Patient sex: M
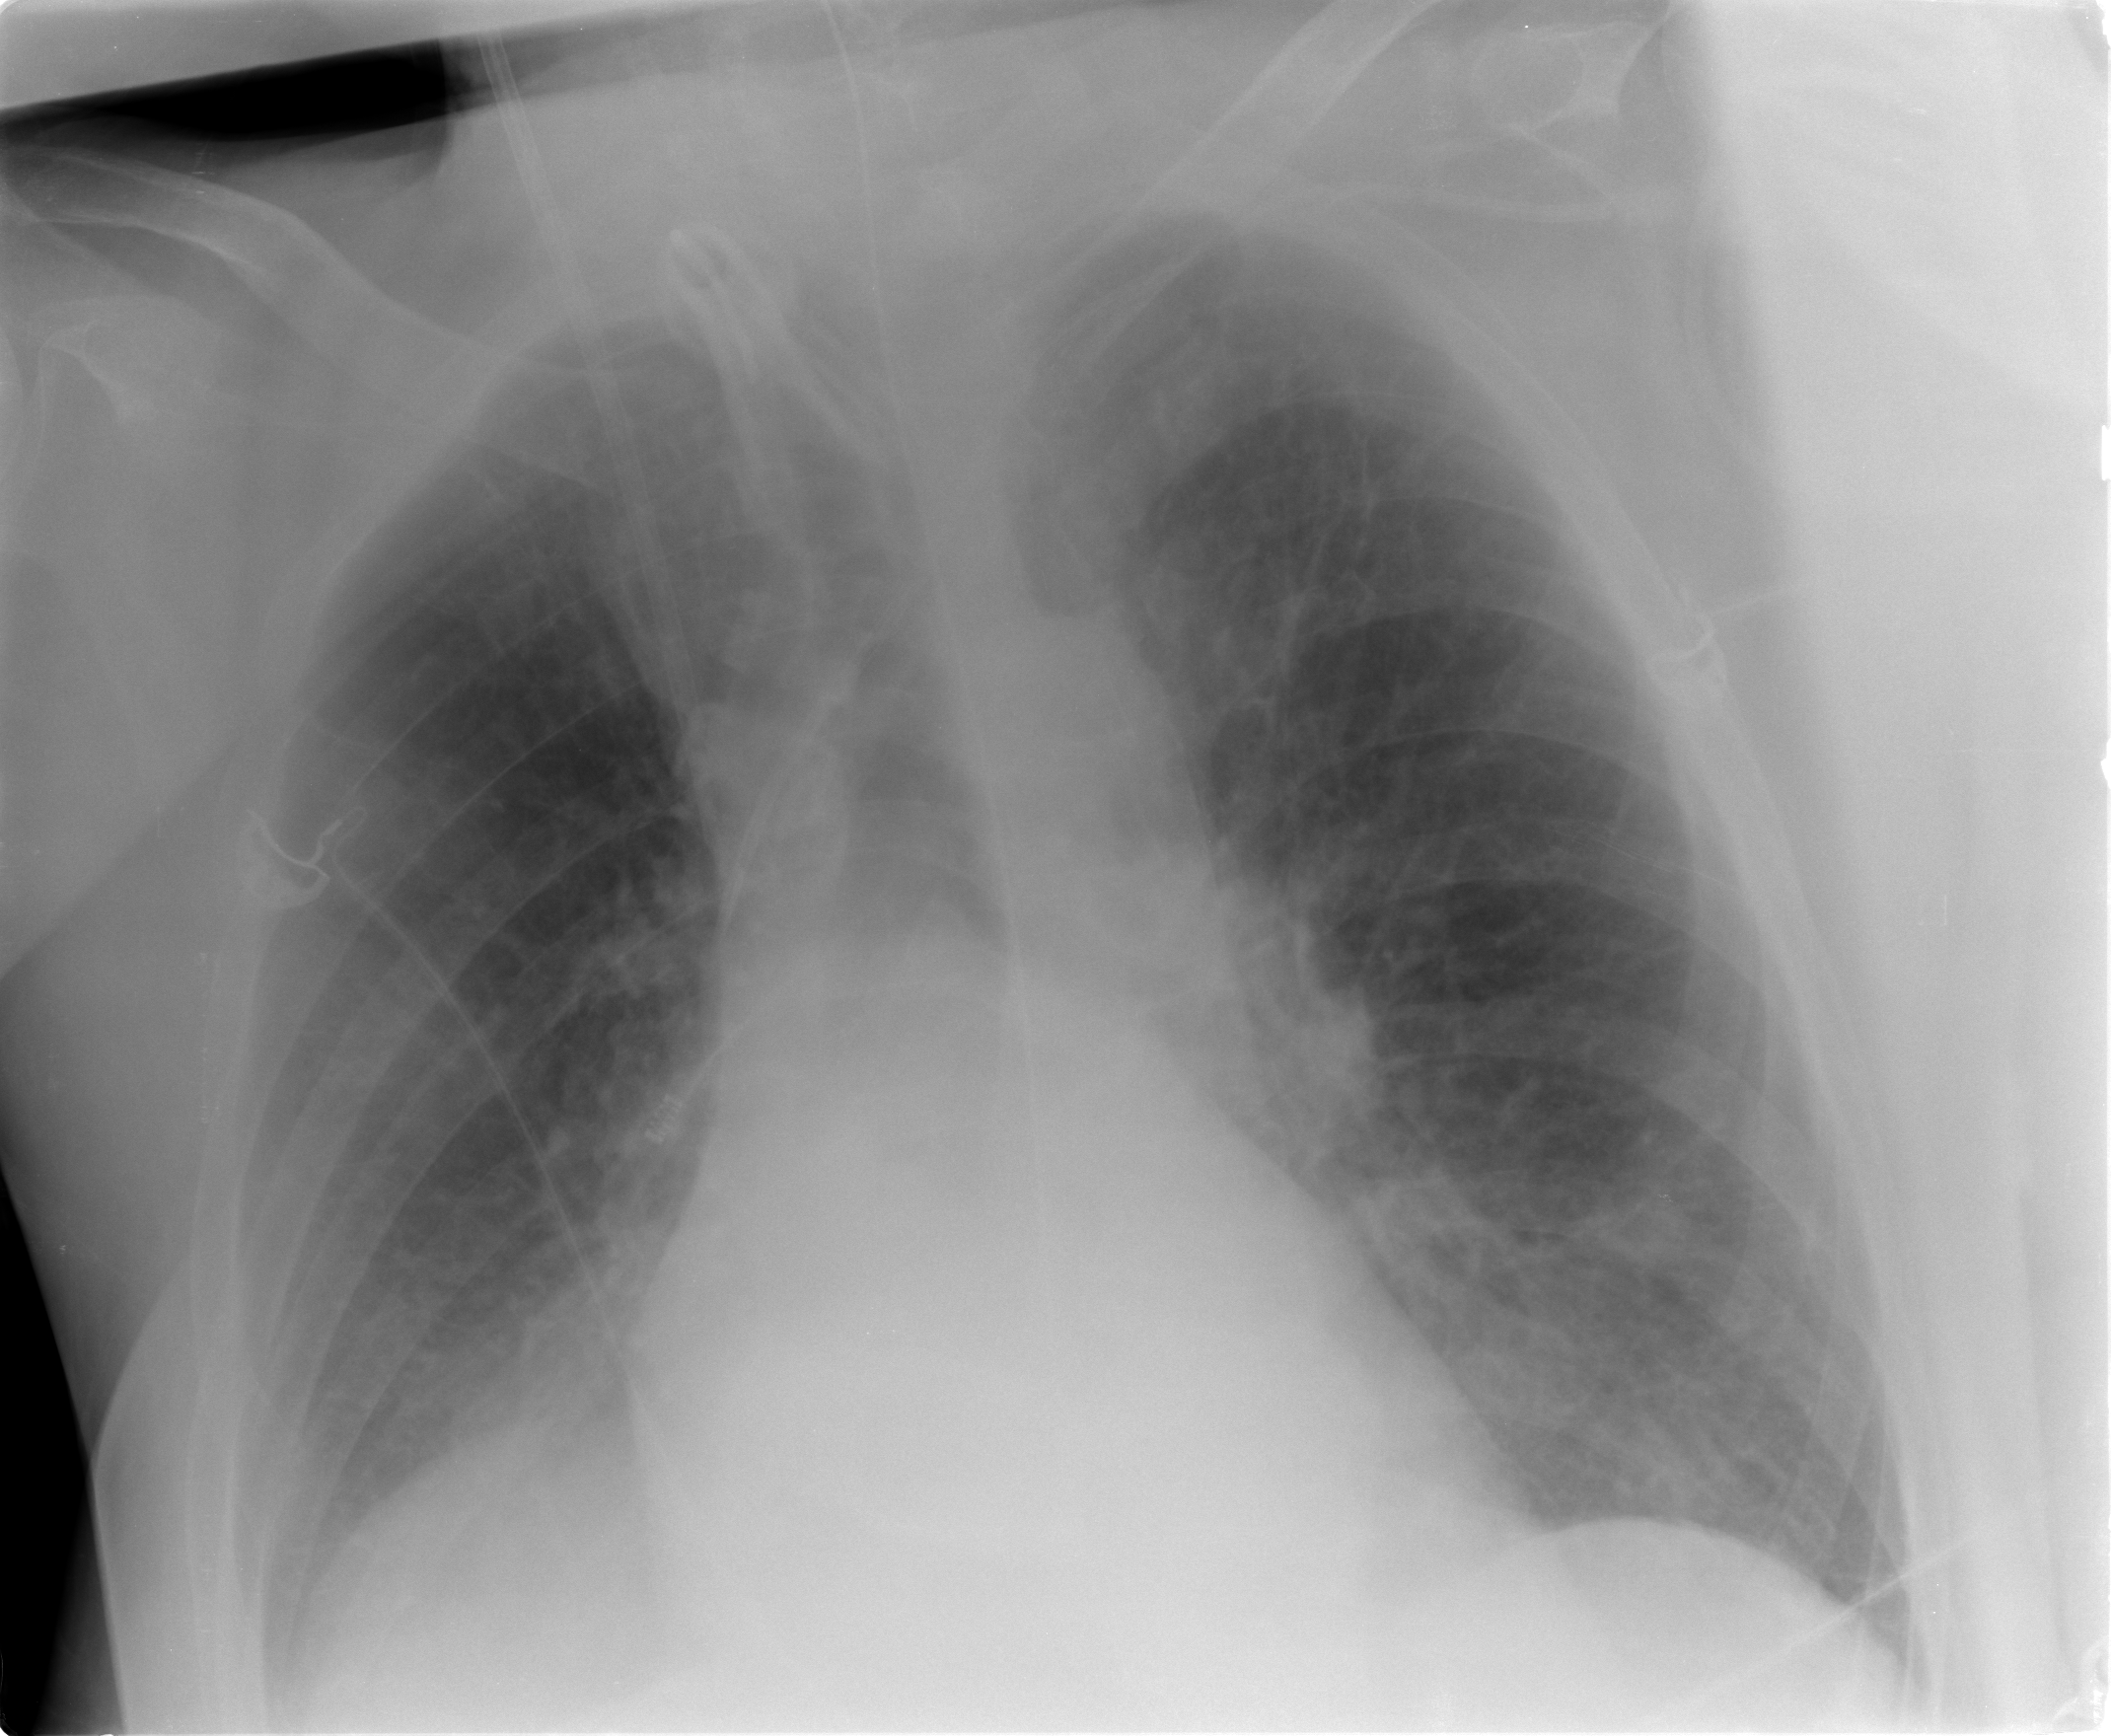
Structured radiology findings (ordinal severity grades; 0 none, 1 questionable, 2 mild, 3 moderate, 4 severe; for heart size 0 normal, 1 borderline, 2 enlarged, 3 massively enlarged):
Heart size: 1
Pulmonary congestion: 2
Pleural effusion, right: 2
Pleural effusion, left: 0
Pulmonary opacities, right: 2
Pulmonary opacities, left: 1
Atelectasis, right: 2
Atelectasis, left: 2